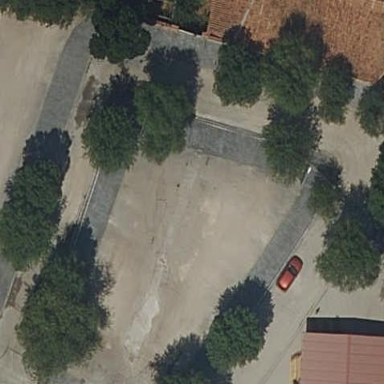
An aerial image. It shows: Parking area with surface.